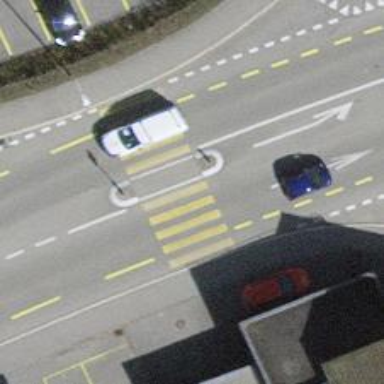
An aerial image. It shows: Uncontrolled crossing with zebra marking and crossing island.